Question: Where can i set color of the SwitchButton button? By default, it is white, so on the white background its looking wierd. I set all possible brushes to noteable color (blue), but button is still white.

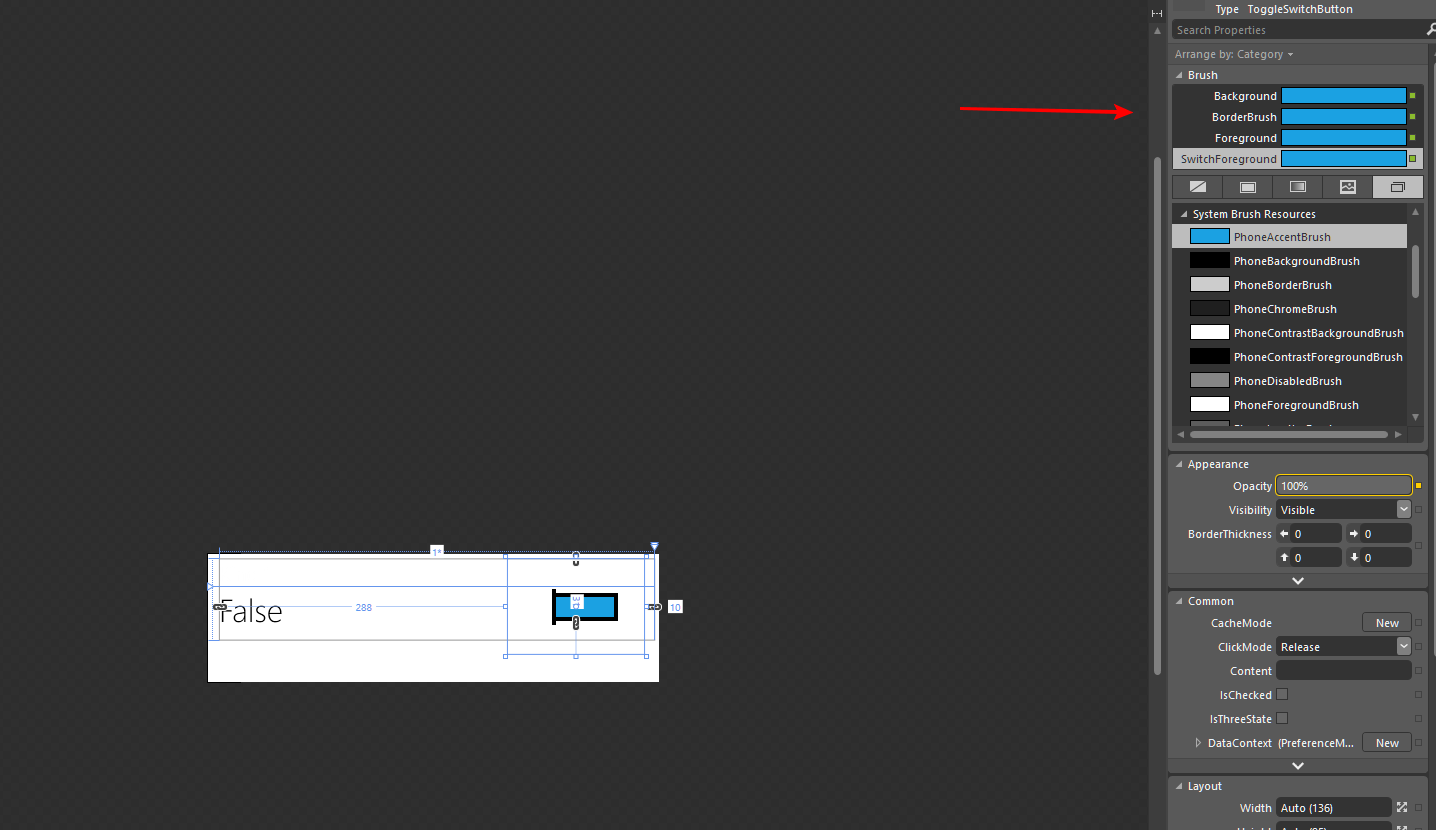
Answer: Ideally, you probably want to just edit (or make a copy of) the original control template. Right click it, Edit Template->Edit and you can expose the objects in the template that make the background as well as the ones for the different states like MouseOver, IsChecked, etc and will allow you to do it directly to the object giving the current background. Which you often have to do if they dont have the 'Background' property bound to the template you can specify with just Background="blah"
Which is what I would assume is the case since you have the background property set and it still doesn't show your change.
You could also expose that property in the template so from now on you could just specify Background="" by finding which object is that white background and changing its background property to;
'Background="{TemplateBinding Background}"'
Hope this helps.